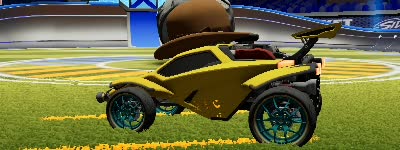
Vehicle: octane